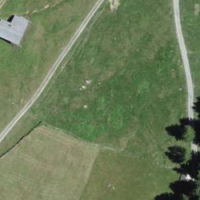
EUNIS habitat code: 26
Species observed at this site:
Lophophanes cristatus
Corvus corone
Periparus ater